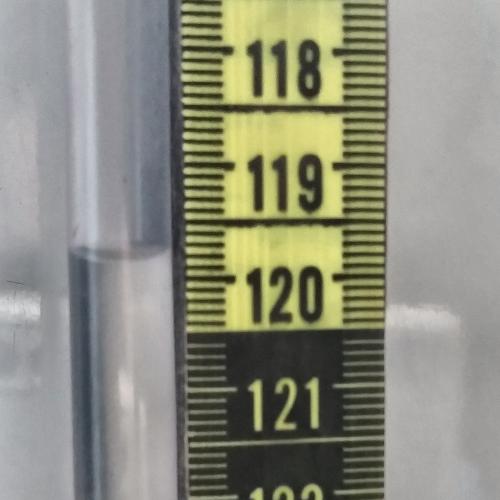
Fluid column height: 119.8 cm